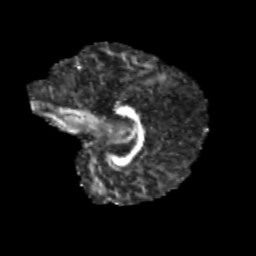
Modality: FA
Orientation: sagittal
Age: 10
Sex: male
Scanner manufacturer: siemens
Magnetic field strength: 3 T
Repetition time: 3.8 s
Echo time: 0.07 s